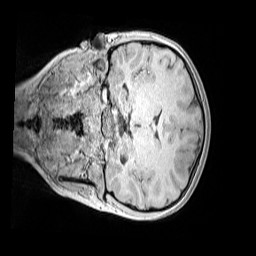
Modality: MP2RAGE
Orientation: coronal
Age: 9
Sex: female
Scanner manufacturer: siemens
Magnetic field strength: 3 T
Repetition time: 4 s
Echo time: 0.00299 s